Question: I got a design from client. I want to embed small icon inside my sidemenu.
My current code
'''
<ion-side-menus>
<ion-pane ion-side-menu-content>
<ion-nav-bar class="bar-stable nav-title-slide-ios7">
<ion-nav-back-button class="button-clear"><i class="icon ion-ios7-arrow-back"></i> Back</ion-nav-back-button>
</ion-nav-bar>
<ion-nav-view name="menuContent" animation="slide-left-right"></ion-nav-view>
</ion-pane>
<ion-side-menu side="left">
<header class="bar bar-header bar-stable">
<h1 class="title">Menu</h1>
</header>
<ion-content class="has-header">
<ion-list>
<ion-item nav-clear menu-close href="#/app/home">
Home
</ion-item>
<ion-item nav-clear menu-close href="#/app/profile">
Profile
</ion-item>
<ion-item nav-clear menu-close href="#/app/friend">
Friends
</ion-item>
<ion-item nav-clear menu-close href="#/app/setting">
Setting
</ion-item>
<ion-item nav-clear menu-close href="#/app/shop">
Shop
</ion-item>
</ion-list>
</ion-content>
</ion-side-menu>
</ion-side-menus>
'''
My objective

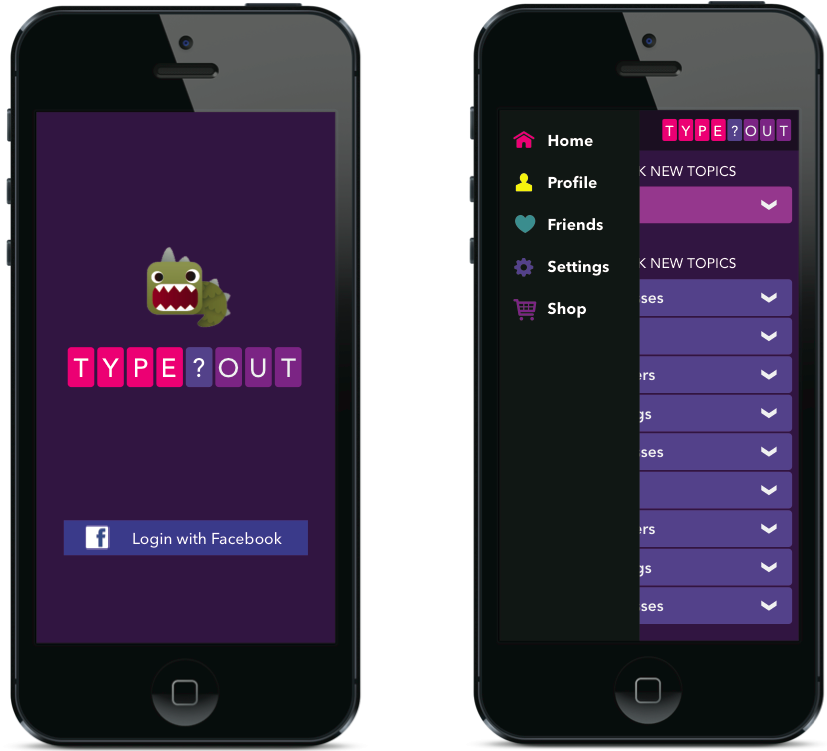
Answer: I already got the answer
'''
<ion-side-menus>
<ion-pane ion-side-menu-content>
<ion-nav-bar class="bar-stable nav-title-slide-ios7">
<ion-nav-back-button class="button-clear"><i class="icon ion-ios7-arrow-back"></i> Back</ion-nav-back-button>
</ion-nav-bar>
<ion-nav-view name="menuContent" animation="slide-left-right"></ion-nav-view>
</ion-pane>
<ion-side-menu side="left">
<header class="bar bar-header bar-stable">
</header>
<ion-content class="has-header mymenu">
<ion-list>
<ion-item nav-clear menu-close href="#/app/home">
<img src="img/home.png" width="30" />Home </ion-item>
<ion-item nav-clear menu-close href="#/app/profile">
<img src="img/profile.png" width="30" />Profile </ion-item>
<ion-item nav-clear menu-close href="#/app/friend">
<img src="img/friend.png" width="30" ng-click="friend()"/>Friends
</ion-item>
<ion-item nav-clear menu-close href="#/app/setting">
<img src="img/setting.png" width="30" />Setting
</ion-item>
<ion-item nav-clear menu-close href="#/app/shop">
<img src="img/shop.png" width="30" ng-click="shop()"/>Shop
</ion-item>
</ion-list>
</ion-content>
</ion-side-menu>
</ion-side-menus>
'''